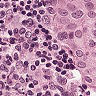
Metastatic tissue present: yes